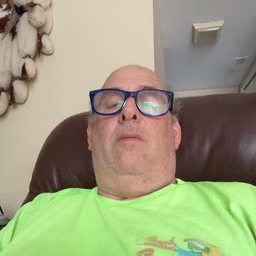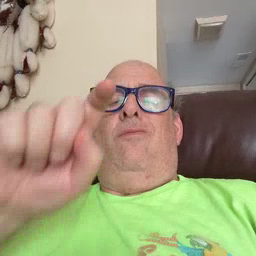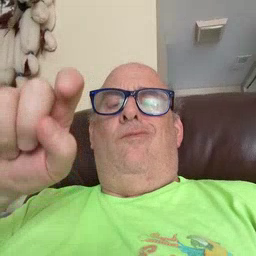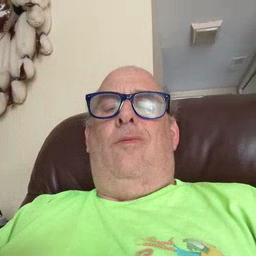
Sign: closet